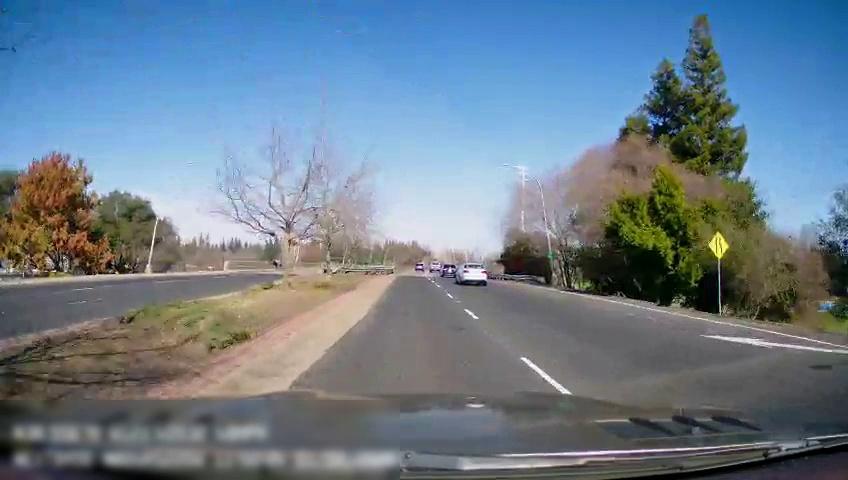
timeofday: Day
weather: Sunny
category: Drivable Space
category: Drivable Space
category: Vehicles | Car
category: Vehicles | Car
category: Vehicles | Truck
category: Lanes | Current Lane
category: Lanes | Opposite Lane
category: Lanes | Alternate Lane
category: Traffic | Signs